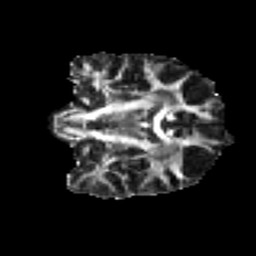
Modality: FA
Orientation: coronal
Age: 25
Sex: female
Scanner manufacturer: ge
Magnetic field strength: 3 T
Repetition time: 7.8 s
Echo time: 0.0606 s